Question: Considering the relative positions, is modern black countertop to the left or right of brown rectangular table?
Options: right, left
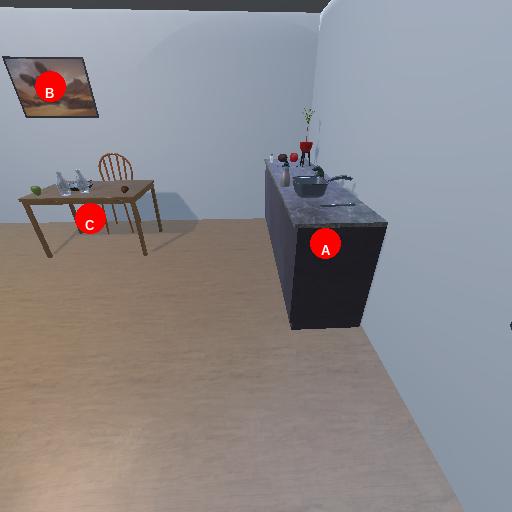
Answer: right